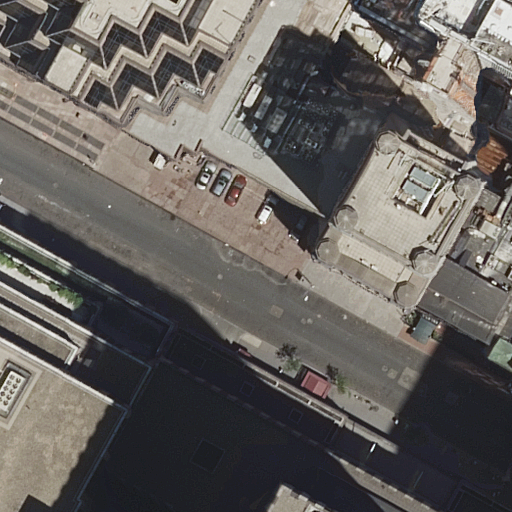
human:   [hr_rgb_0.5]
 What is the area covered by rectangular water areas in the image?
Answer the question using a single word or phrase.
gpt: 0m2

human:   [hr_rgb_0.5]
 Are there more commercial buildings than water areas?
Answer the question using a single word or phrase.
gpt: yes

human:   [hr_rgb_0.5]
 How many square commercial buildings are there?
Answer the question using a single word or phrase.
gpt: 0

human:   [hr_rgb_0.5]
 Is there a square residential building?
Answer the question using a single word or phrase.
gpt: no

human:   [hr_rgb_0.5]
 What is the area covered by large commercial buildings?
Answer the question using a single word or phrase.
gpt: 4689m2

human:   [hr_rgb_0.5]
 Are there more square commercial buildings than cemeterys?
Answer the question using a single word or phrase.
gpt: no

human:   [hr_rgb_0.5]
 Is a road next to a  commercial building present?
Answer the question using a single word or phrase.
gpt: yes

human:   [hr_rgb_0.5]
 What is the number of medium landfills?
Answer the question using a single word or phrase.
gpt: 0

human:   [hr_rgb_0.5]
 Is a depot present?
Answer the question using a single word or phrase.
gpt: no

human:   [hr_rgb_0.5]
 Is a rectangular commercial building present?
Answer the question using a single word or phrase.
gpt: yes

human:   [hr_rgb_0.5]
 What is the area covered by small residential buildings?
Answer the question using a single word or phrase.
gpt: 0m2

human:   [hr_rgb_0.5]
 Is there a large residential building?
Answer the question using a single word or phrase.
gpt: yes

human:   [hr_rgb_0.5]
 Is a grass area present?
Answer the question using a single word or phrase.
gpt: no

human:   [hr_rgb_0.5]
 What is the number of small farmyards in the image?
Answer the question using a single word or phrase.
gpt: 0

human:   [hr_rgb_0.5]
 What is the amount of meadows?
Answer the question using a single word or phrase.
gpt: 0

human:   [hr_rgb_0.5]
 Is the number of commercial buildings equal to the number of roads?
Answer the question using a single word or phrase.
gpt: no

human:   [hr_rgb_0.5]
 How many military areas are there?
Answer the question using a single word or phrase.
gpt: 0

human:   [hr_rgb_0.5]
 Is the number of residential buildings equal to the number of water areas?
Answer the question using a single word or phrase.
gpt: no

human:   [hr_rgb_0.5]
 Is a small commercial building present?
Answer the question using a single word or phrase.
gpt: no

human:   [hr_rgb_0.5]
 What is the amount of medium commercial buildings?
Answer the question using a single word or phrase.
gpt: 0

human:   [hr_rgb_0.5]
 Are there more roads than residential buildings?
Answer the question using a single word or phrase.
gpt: no

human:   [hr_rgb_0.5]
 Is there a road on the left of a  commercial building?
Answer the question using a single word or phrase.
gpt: yes

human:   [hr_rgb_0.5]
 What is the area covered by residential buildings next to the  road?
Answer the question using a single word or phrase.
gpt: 2897m2

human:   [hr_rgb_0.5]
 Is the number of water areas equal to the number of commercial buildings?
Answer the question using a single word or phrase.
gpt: no

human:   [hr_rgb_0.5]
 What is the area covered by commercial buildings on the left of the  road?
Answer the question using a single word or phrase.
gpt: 998m2

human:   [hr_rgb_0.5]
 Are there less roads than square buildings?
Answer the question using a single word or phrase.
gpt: no

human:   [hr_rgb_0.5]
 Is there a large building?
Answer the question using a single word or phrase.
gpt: yes

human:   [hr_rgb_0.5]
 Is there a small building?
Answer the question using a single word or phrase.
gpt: no

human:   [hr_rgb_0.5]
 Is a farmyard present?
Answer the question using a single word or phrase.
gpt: no

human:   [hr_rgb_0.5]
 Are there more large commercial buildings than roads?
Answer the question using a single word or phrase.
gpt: yes

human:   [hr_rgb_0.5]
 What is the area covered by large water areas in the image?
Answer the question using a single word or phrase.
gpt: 0m2

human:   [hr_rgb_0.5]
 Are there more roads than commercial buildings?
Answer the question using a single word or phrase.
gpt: no

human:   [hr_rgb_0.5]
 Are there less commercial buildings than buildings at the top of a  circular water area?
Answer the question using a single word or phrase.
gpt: no

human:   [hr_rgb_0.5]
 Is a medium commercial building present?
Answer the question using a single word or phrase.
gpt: no

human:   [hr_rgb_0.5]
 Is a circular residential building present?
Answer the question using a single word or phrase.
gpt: no

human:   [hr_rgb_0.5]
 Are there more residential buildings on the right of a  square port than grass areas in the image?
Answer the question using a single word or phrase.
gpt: no